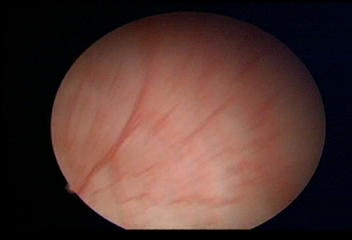
Modality: WLC
Class: Normal mucosa
Bladder cancer association: No